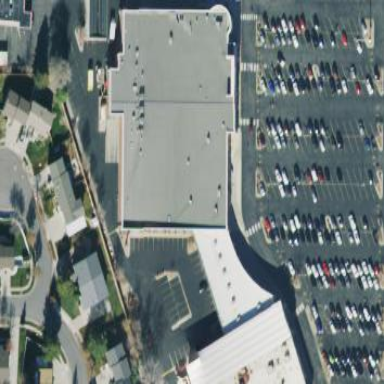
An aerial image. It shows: Store building that is supermarket.